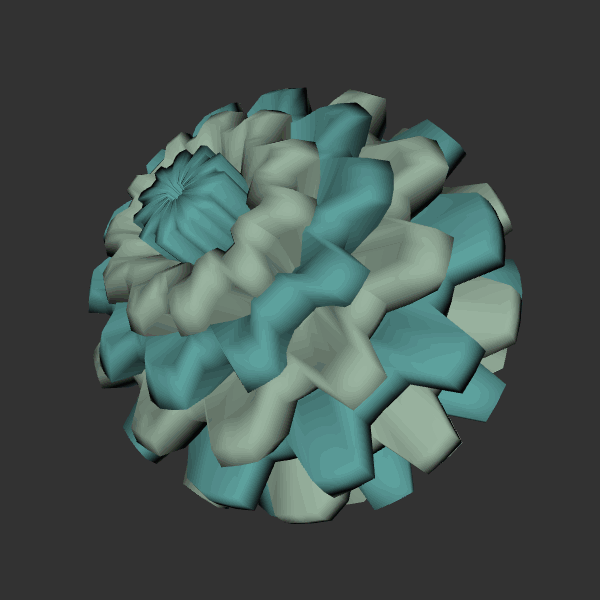
Background: dark